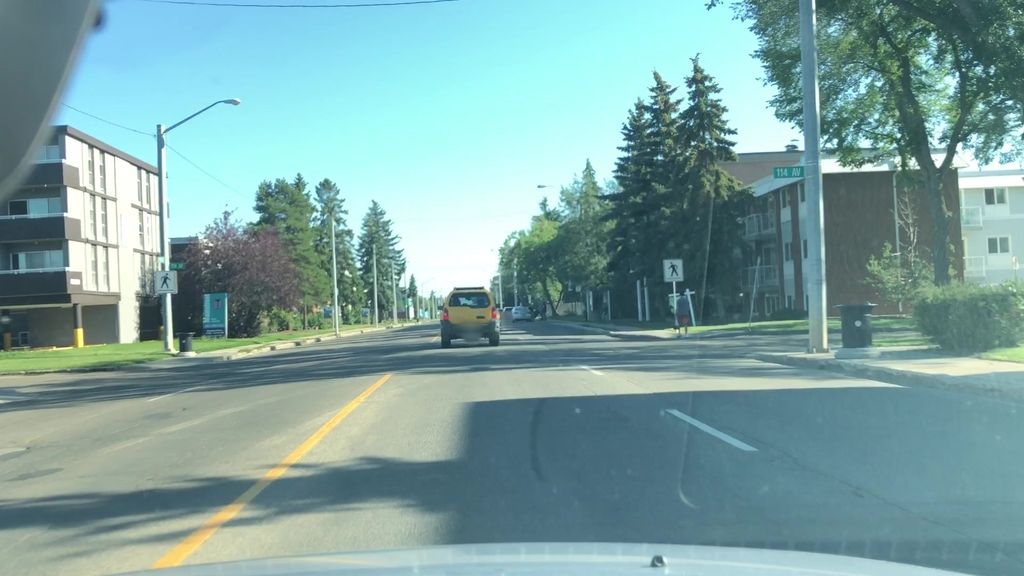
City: edmonton